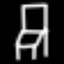
Label: chair